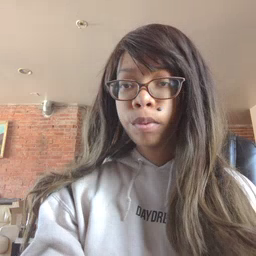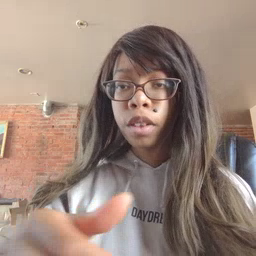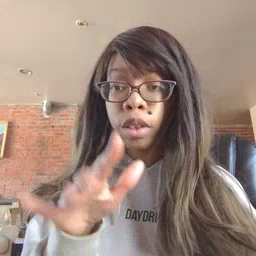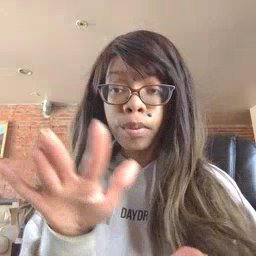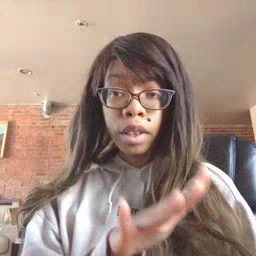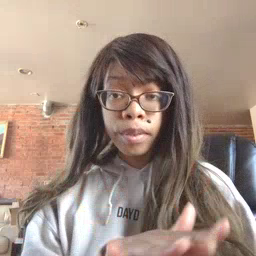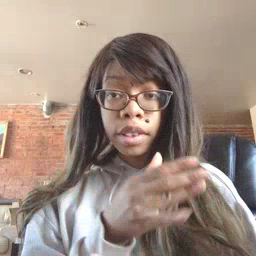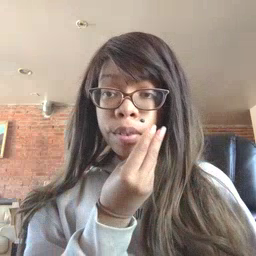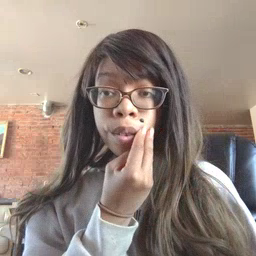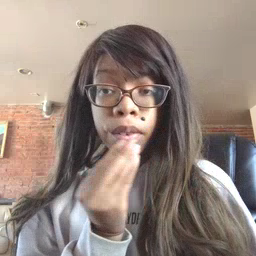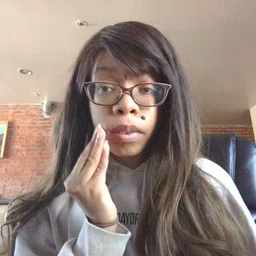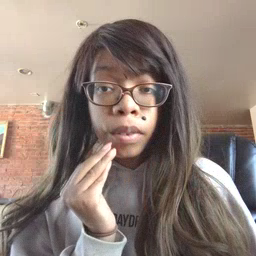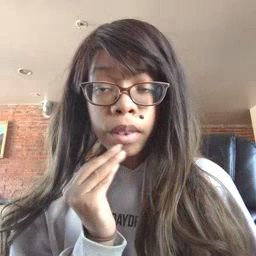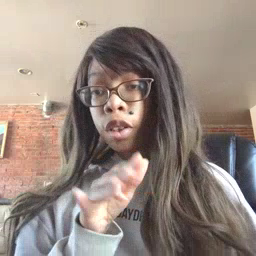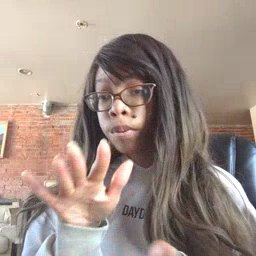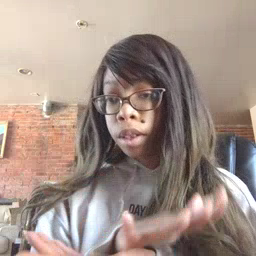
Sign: napkin